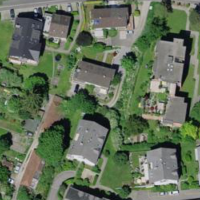
EUNIS habitat code: 54
Species observed at this site:
Chelidonium majus